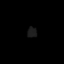
Tissue: lung
Cell type: Epithelial cells
Senescence score: 0.6478
Nuclear area (px): 93
Mean DAPI intensity: 28.398